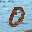
Label: 0